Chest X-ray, PA view. Patient: 66 years old, sex F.
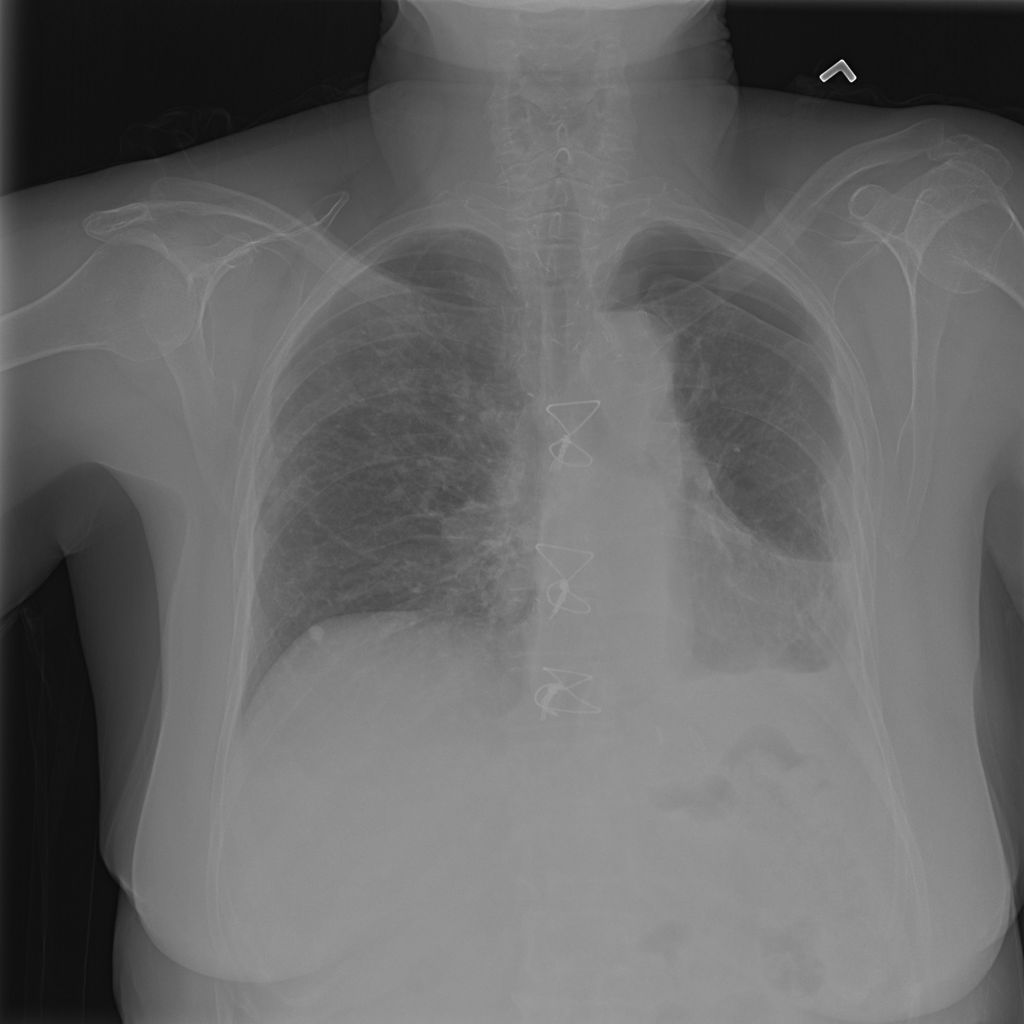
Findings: No Finding